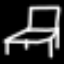
Label: chair